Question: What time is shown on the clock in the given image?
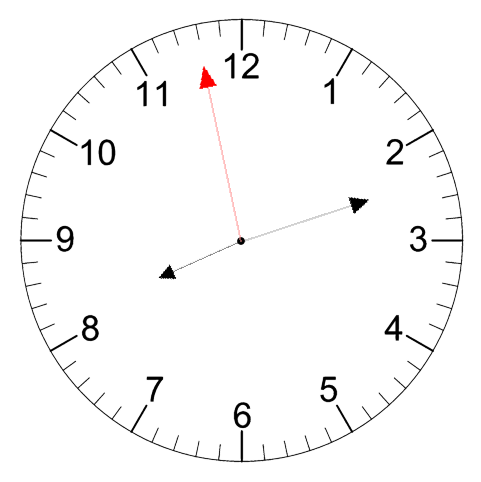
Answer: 08:11:58